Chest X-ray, PA view. Patient: 21 years old, sex M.
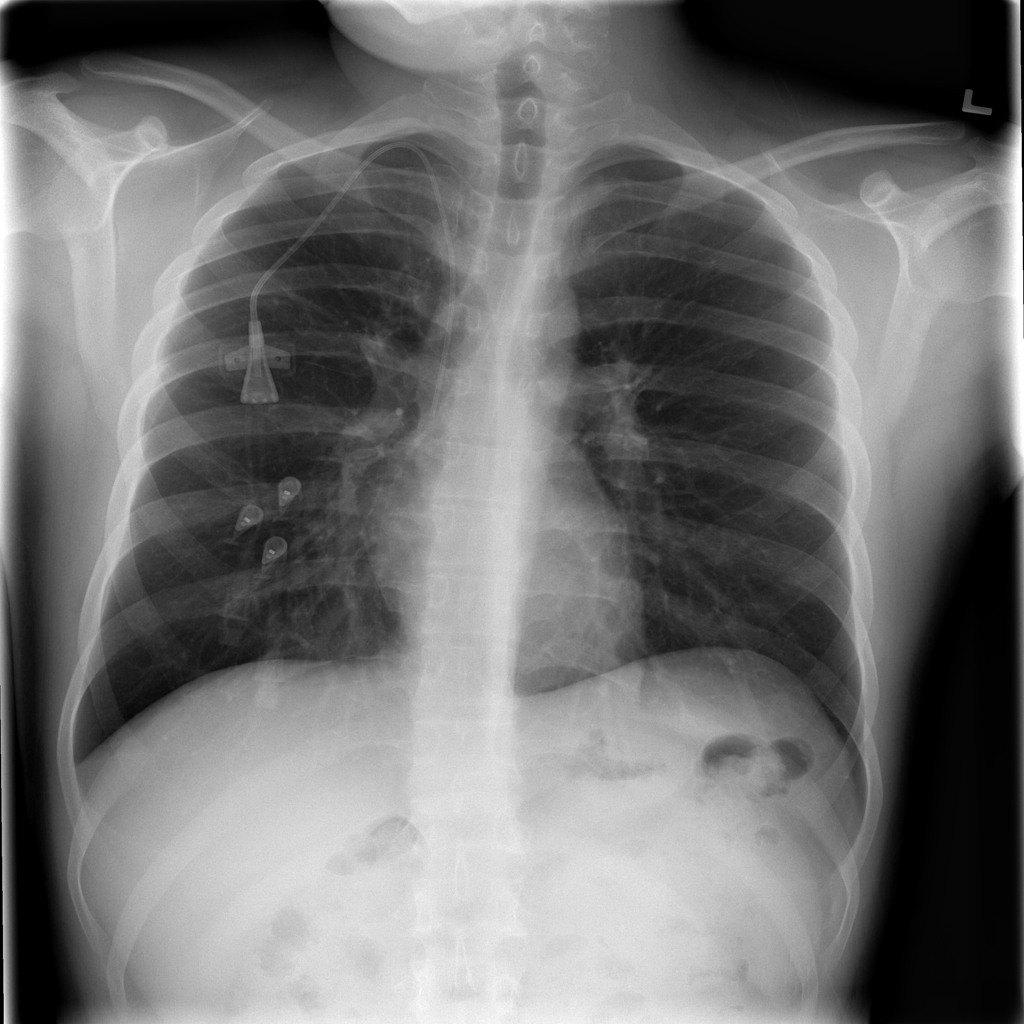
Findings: No Finding